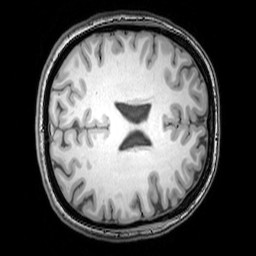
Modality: T1w
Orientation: axial
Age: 24
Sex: female
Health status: healthy
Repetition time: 0.081 s
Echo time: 0.037 s